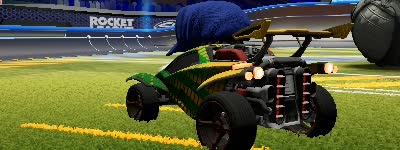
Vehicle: octane